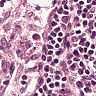
Metastatic tissue present: no